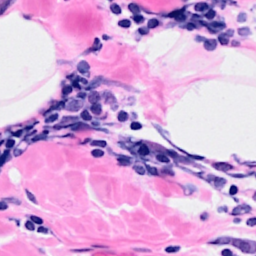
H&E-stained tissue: Breast